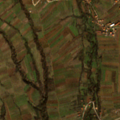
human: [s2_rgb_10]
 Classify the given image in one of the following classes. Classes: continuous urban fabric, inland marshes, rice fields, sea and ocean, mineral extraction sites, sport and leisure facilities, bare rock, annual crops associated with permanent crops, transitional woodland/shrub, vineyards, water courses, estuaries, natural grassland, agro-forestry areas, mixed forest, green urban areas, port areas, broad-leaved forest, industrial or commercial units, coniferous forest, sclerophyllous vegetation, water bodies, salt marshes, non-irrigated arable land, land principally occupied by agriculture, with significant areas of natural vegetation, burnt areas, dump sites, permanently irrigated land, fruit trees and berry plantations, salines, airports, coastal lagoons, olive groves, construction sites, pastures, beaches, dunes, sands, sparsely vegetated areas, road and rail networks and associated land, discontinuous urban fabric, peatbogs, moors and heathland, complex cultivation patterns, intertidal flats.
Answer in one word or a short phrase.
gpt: non-irrigated arable land, pastures, land principally occupied by agriculture, with significant areas of natural vegetation